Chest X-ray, PA view. Patient: 75 years old, sex M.
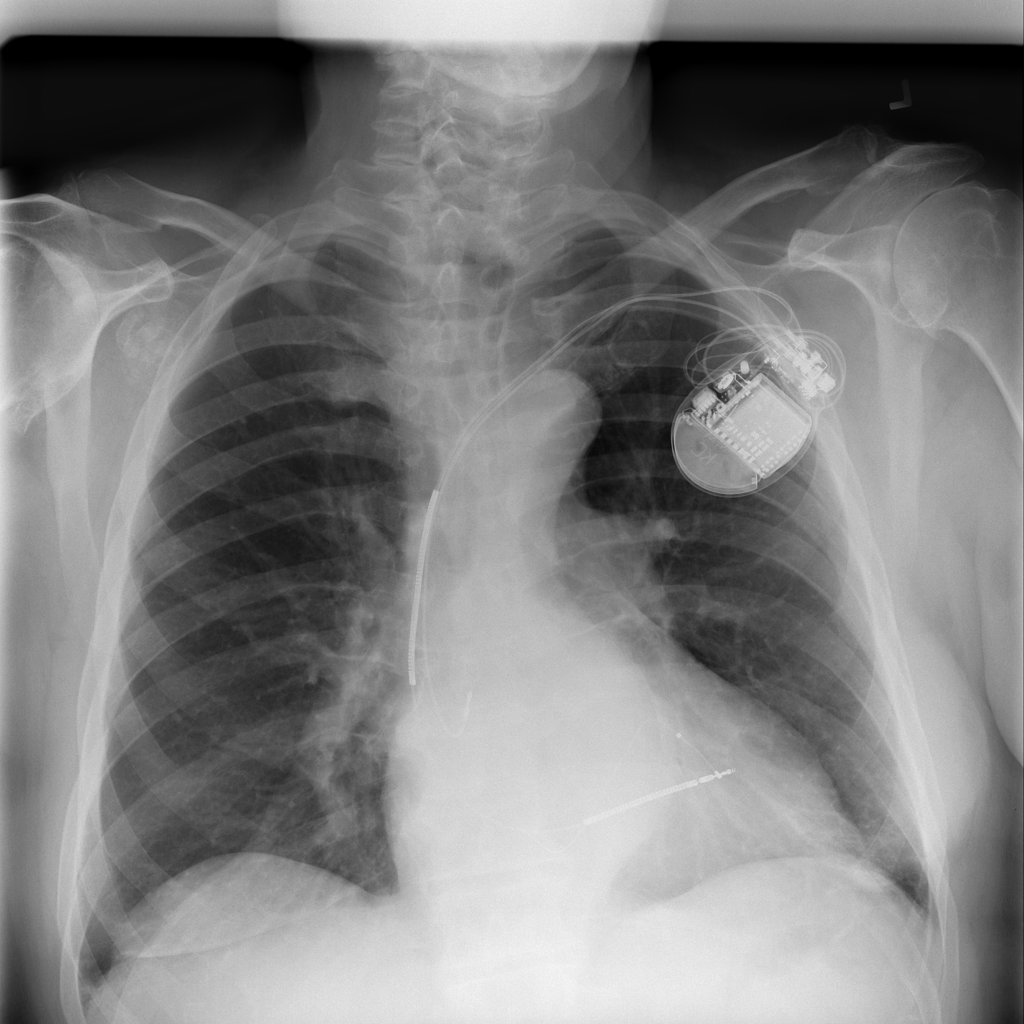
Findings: Cardiomegaly, Effusion